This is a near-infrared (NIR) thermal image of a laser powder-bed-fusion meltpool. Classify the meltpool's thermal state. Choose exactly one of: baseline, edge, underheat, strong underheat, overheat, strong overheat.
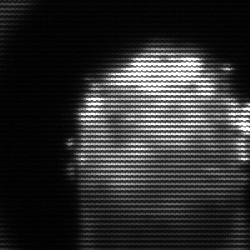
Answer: baseline